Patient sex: M
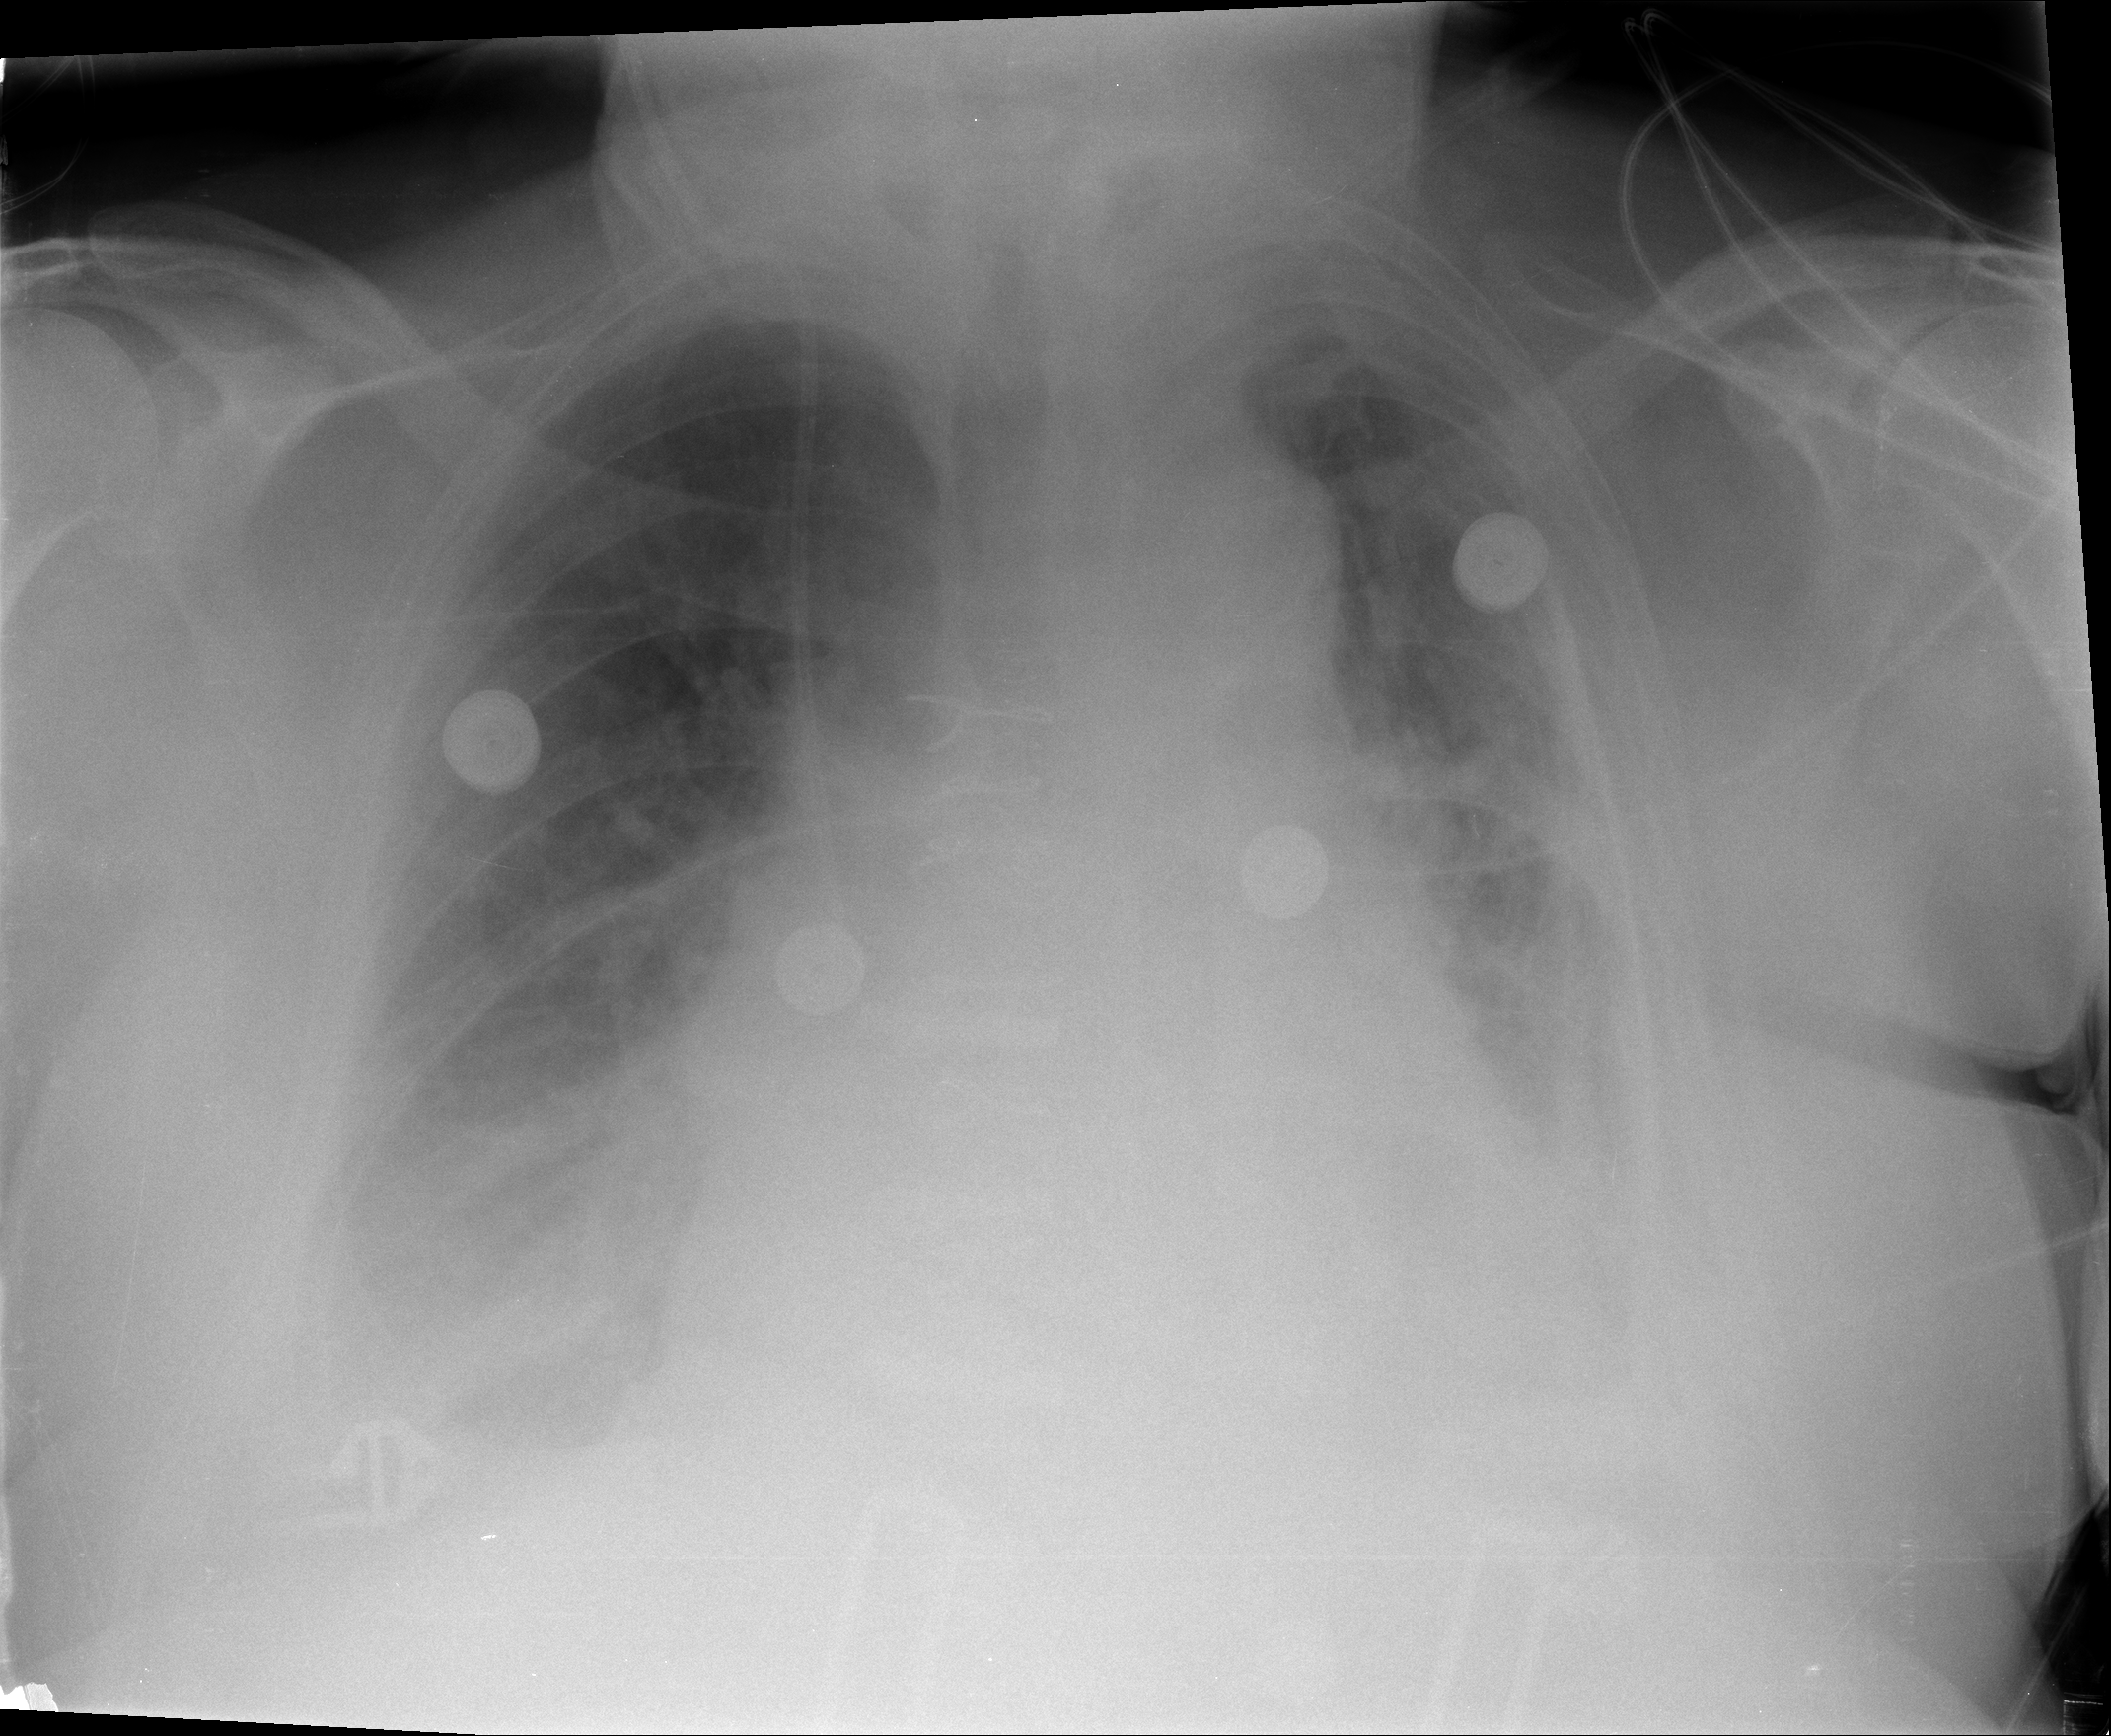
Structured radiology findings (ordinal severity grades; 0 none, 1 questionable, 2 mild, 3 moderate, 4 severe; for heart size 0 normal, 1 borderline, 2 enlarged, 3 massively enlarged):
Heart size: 2
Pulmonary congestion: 2
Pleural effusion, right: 2
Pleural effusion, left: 2
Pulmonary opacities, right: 2
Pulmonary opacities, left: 2
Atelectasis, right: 2
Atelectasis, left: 2